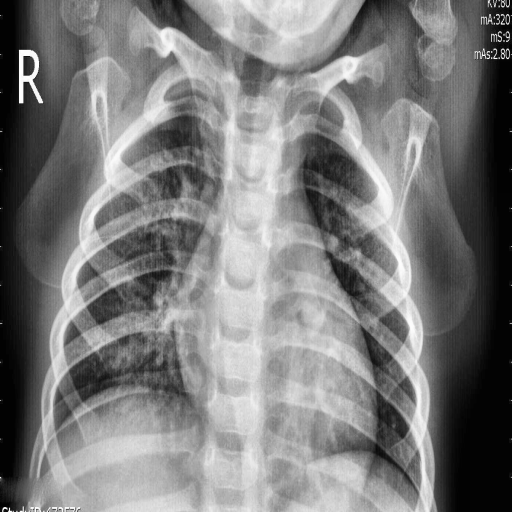
Finding: PNEUMONIA